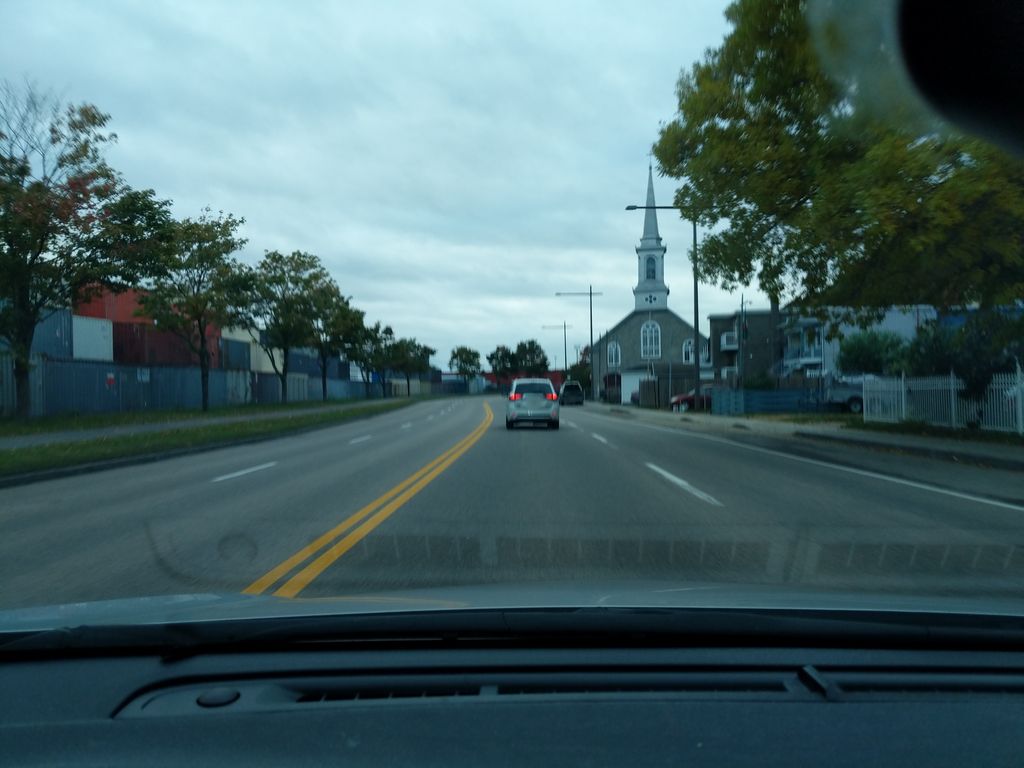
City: quebec_city